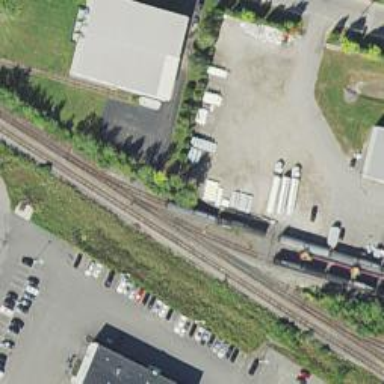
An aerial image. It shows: Rail spur service.